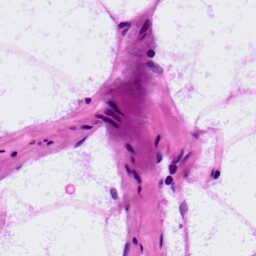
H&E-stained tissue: LymphNode